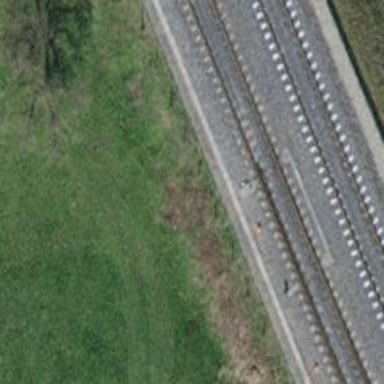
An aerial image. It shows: Railway switch.